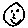
Label: smiley face